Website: walmart
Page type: account-selection
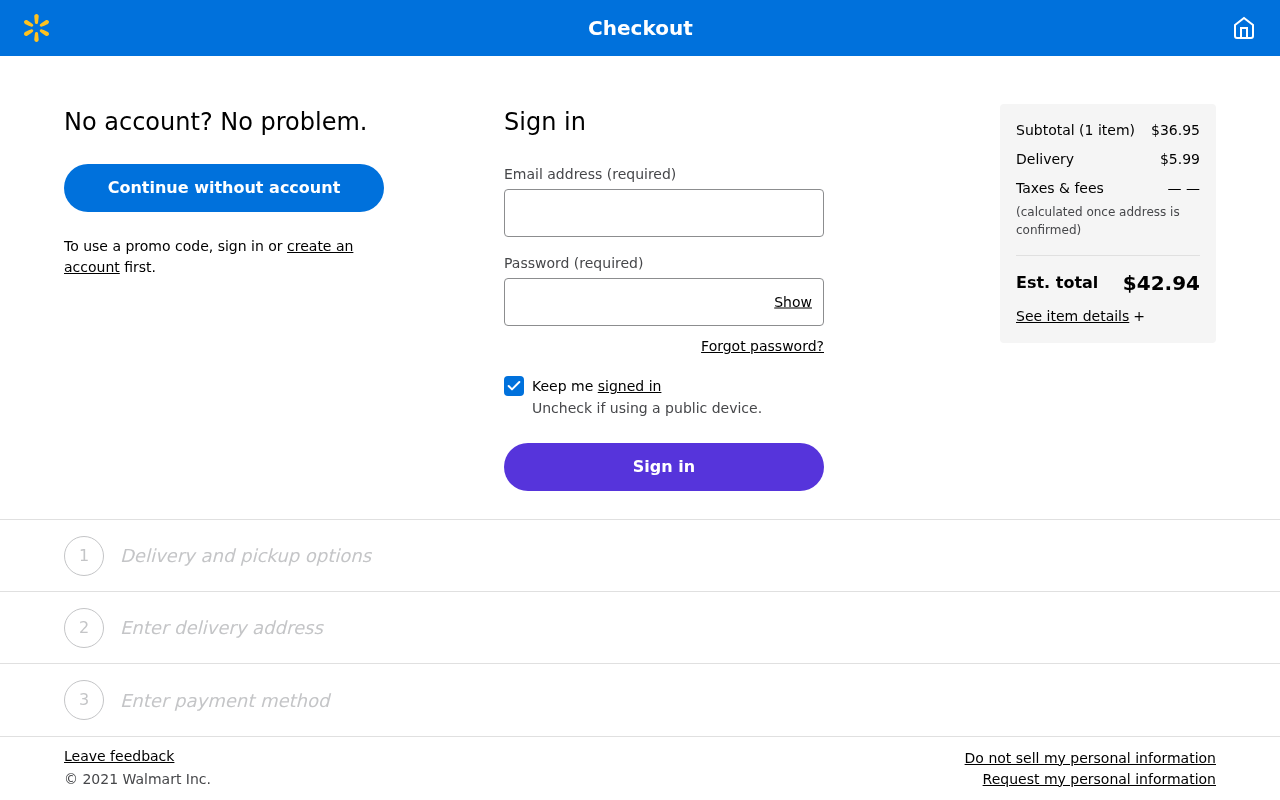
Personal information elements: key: PII_EMAIL
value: lcamacho@hotmail.com
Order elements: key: ORDER_NUM_ITEMS
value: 1
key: ORDER_SUBTOTAL
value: $36.95
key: ORDER_SHIPPING_COST
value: $5.99
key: ORDER_TOTAL
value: $42.94